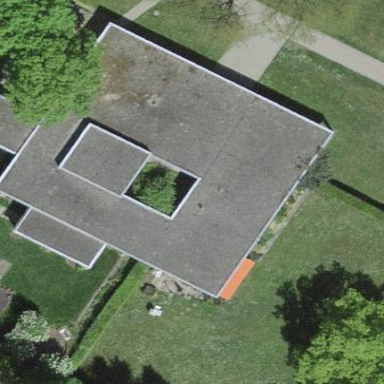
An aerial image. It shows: Flat-roofed school building.